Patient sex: F
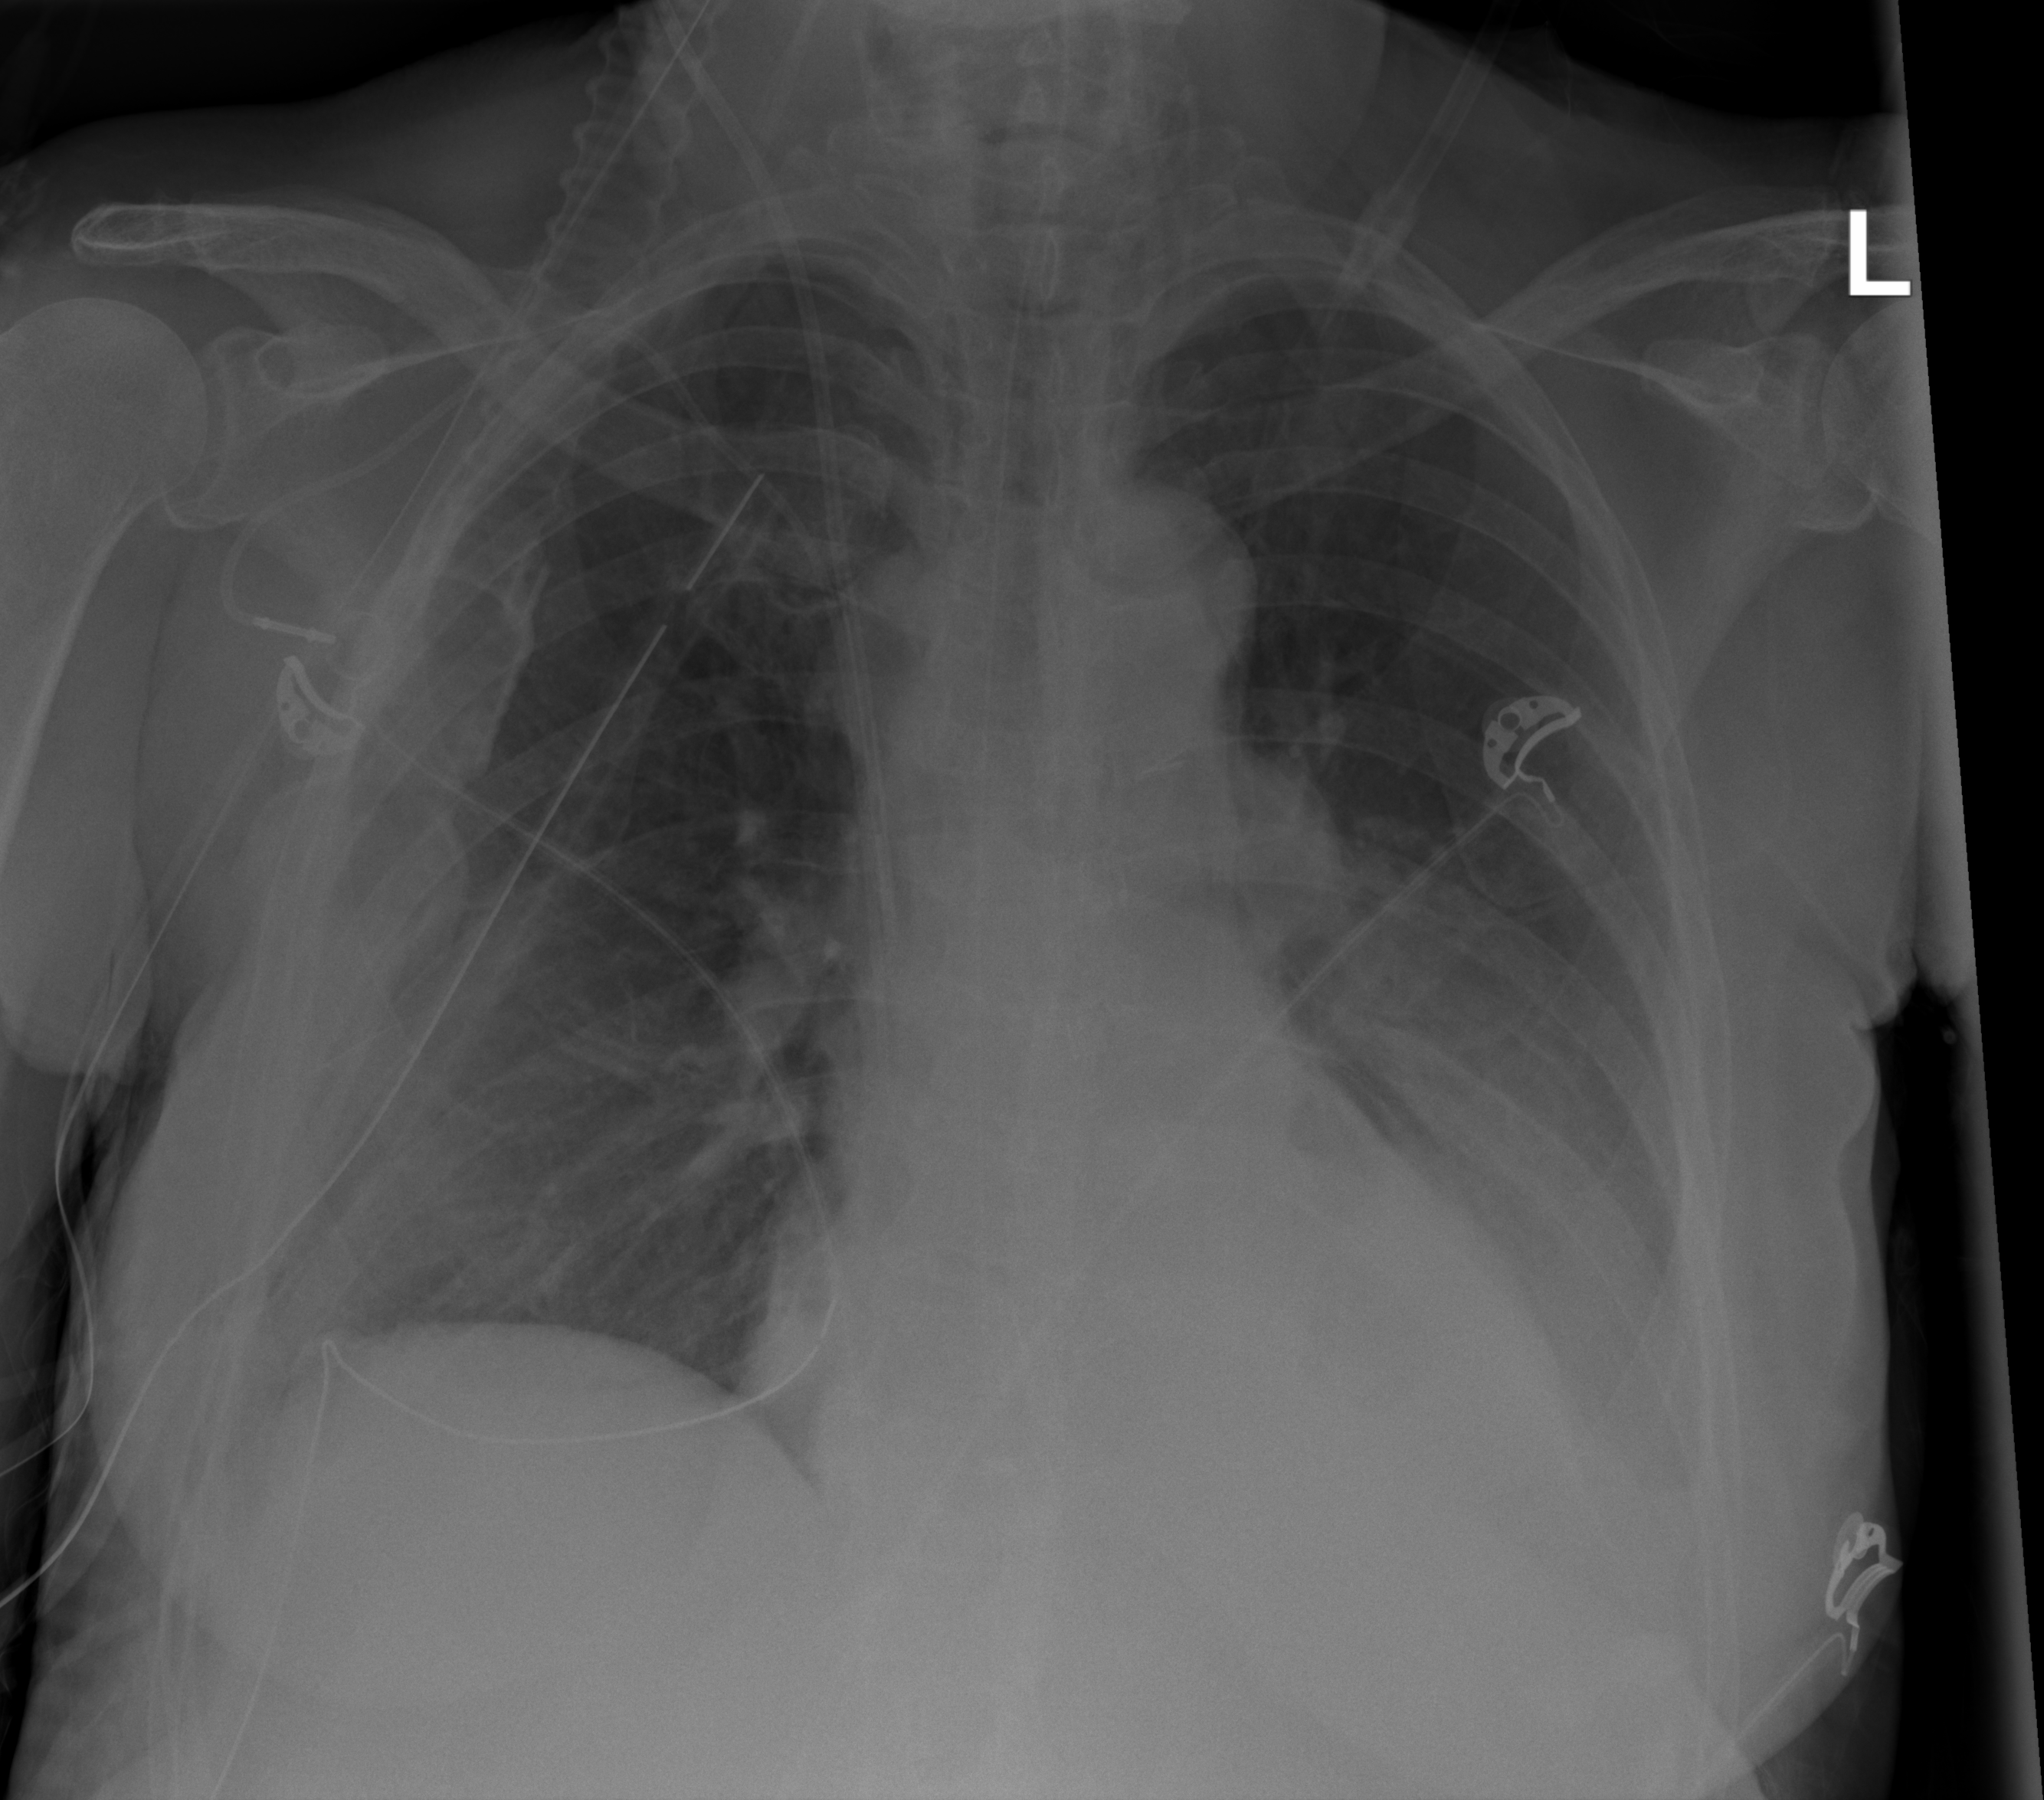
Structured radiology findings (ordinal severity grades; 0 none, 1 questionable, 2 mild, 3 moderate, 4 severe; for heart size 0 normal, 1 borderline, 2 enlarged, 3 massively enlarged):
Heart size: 0
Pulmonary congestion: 0
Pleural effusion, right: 0
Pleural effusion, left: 2
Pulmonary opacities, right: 0
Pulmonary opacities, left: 0
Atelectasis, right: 2
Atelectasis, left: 2